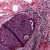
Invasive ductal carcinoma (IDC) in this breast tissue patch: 0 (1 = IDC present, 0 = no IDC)